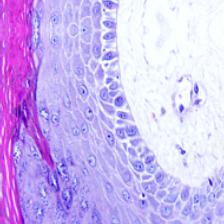
Diagnosis: OSCC